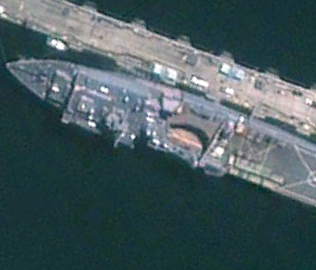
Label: combat